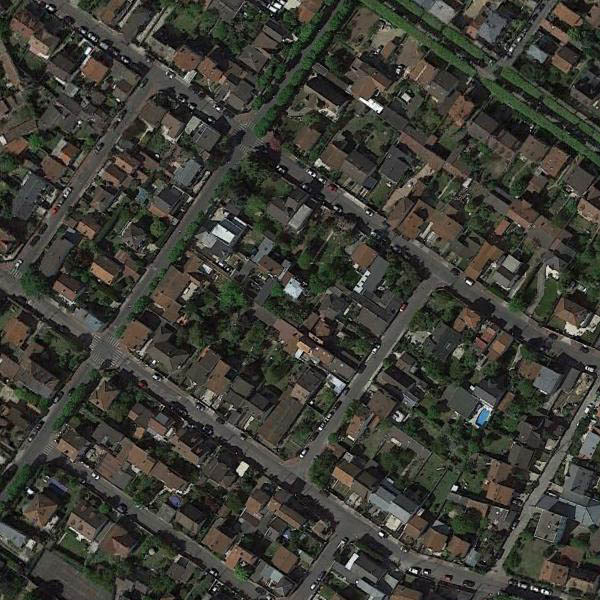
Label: DenseResidential